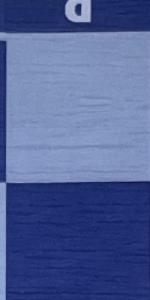
Label: Empty